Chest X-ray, AP view. Patient: 64 years old, sex M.
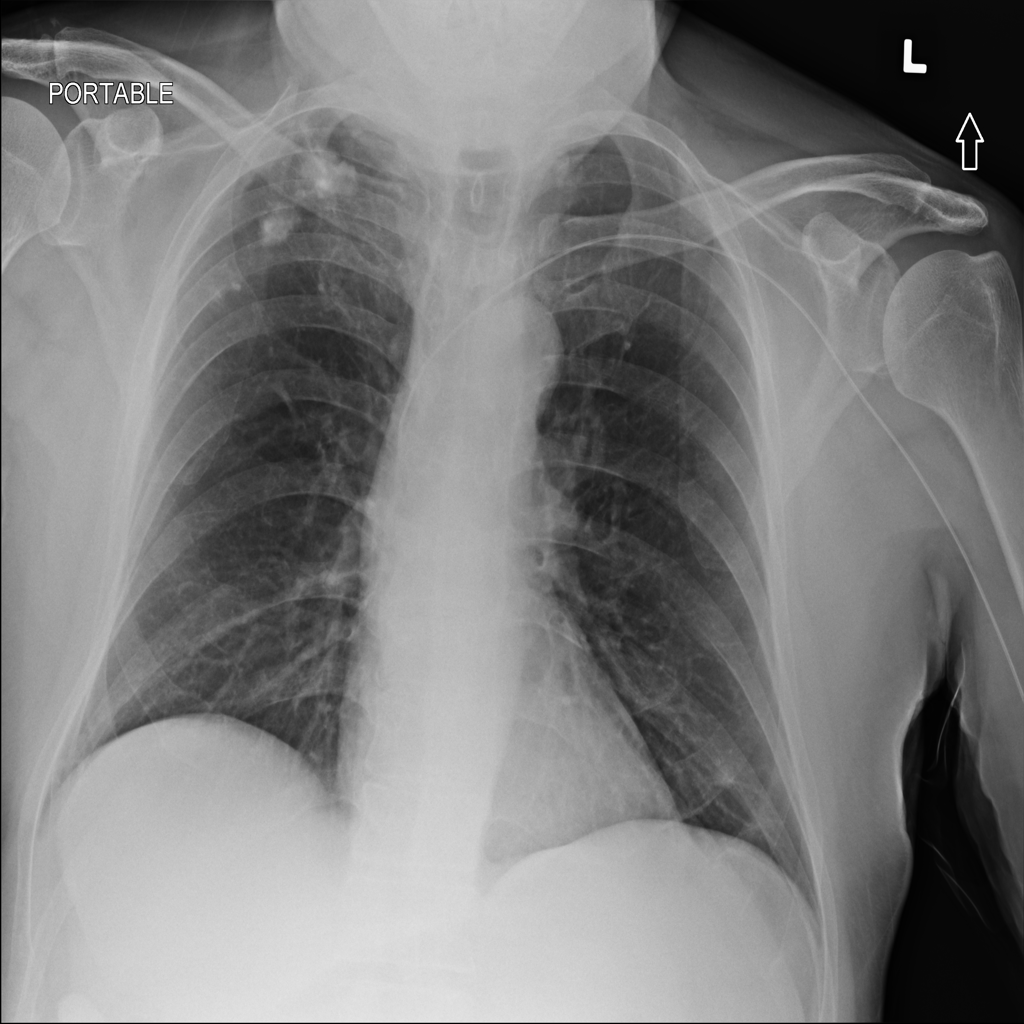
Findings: No Finding